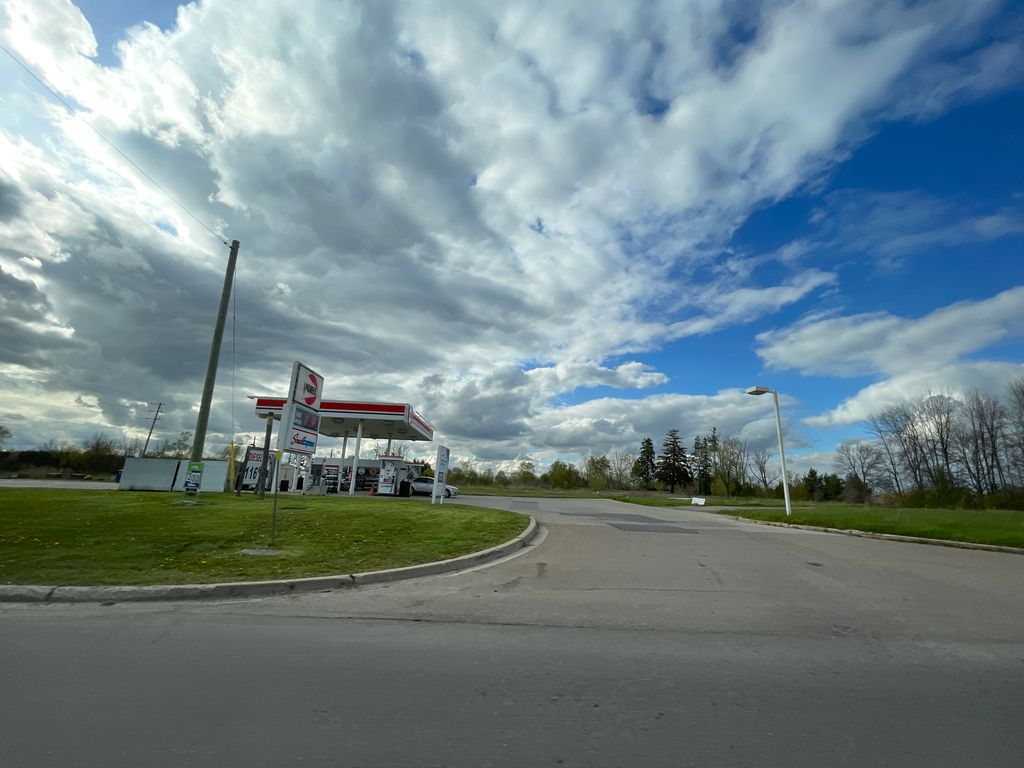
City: kitchener-waterloo